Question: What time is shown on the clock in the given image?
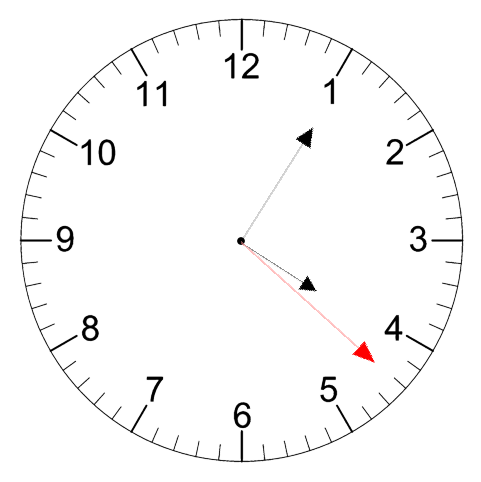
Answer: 04:05:22